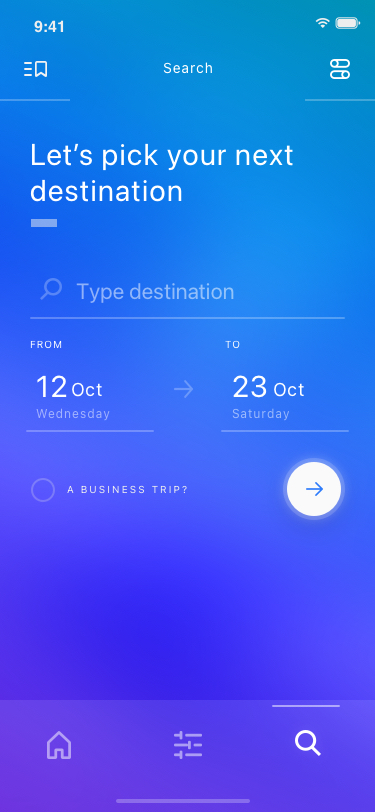
Text in this UI design:
a business trip?
Let’s pick your next destination
Search
Saturday
23
Oct
Wednesday
Oct
12
to
from
Type destination
9:41